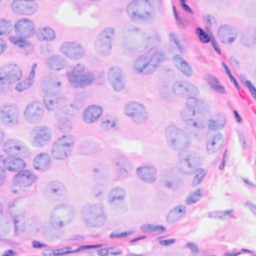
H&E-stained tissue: Breast